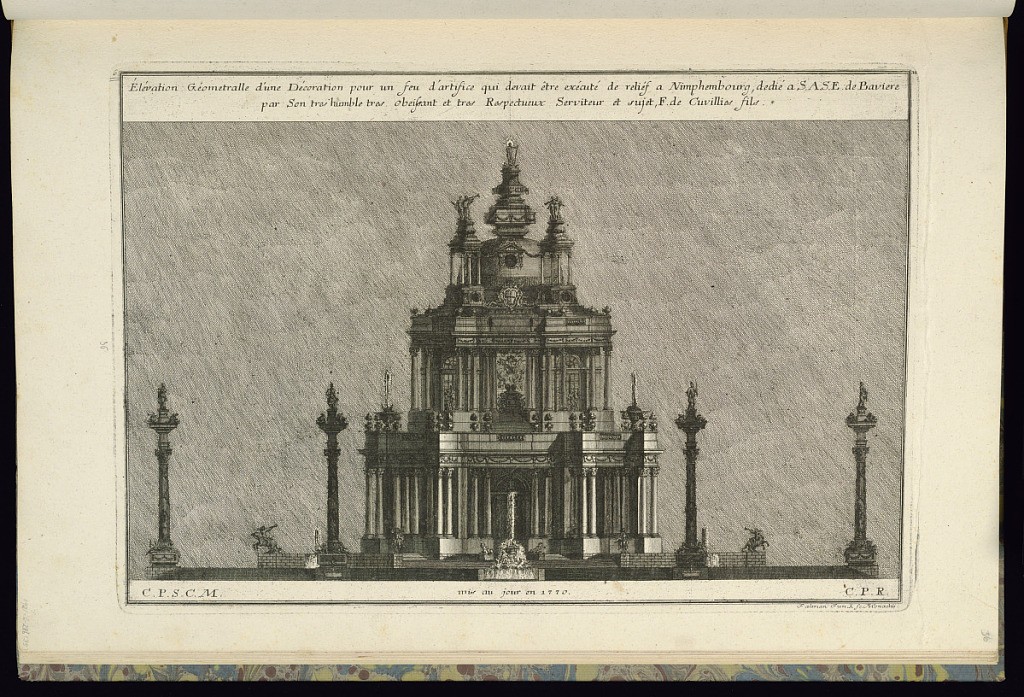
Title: Élévation Géometralle d’une Décoration pour un feu d’artifice qui devait être exécuté de reliéf a Nimphembourg, dedié a S.A.S.E. de Baviere par son tres humble tres obeissant et tres Respectueux Serviteur et sujet, F. de Cuvillies fils
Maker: François de Cuvilliés the younger, German, 1731 - 1777
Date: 1770
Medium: Etching and engraving on paper
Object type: Print
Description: An exterior elevation of an ephemeral building for a firework display planned for the Palace of Nymphenburg in Munich. The domed building features three stories supported by columns, and decorated with windows, sculptures, fountains, festoons, vases, and potted plants. With four large columns topped with figures. The plate is titled, numbered, signed, and dated.